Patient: sex M, age 57
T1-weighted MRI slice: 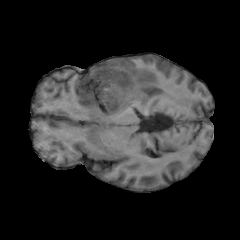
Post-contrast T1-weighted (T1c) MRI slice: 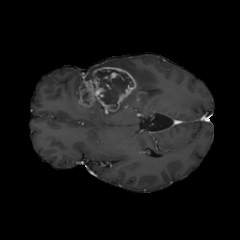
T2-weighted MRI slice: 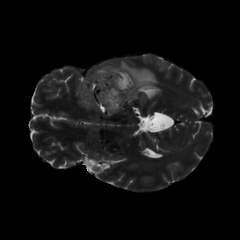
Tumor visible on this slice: yes
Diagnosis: Glioblastoma, IDH-wildtype
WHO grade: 4